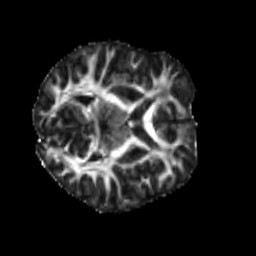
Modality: FA
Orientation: axial
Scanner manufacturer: siemens
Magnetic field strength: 3 T
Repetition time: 4 s
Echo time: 0.0594 s